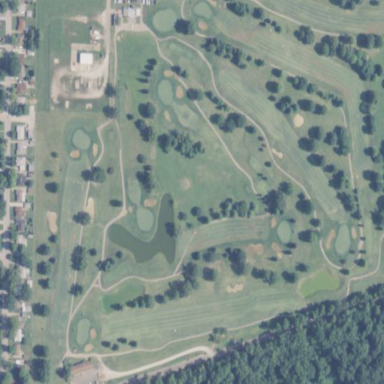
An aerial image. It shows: Golf course.